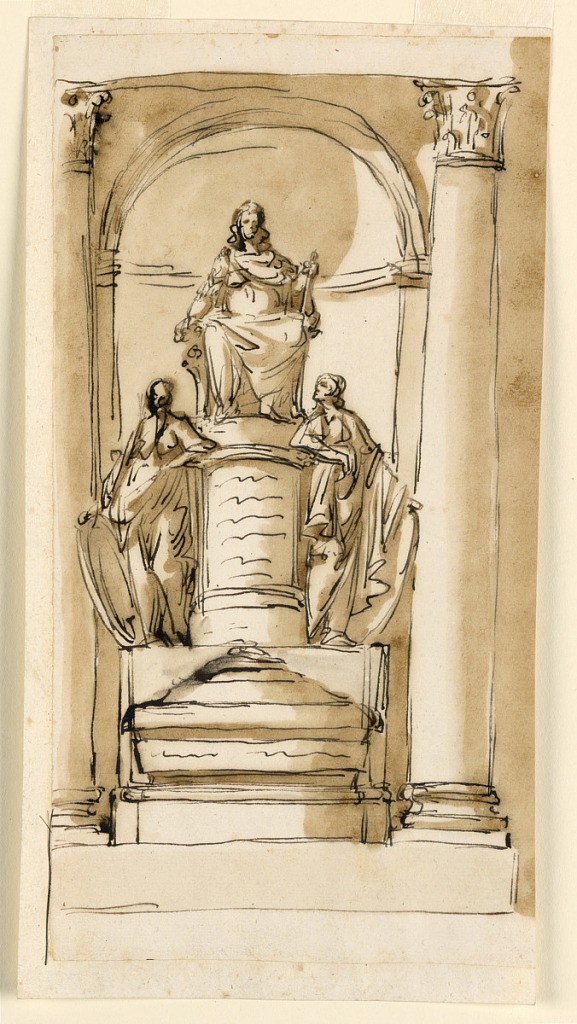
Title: Design for a Stuart Monument
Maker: Giuseppe Barberi, Italian, 1746–1809
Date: ca. 1795
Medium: Pen and brown ink, brush and brown wash on lined off-white laid paper
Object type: Drawing
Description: The architectural setting is similar to 1938-88-1296. The sarcophagus stands below in front of a pedestal upon which stand two women, supporting shields with their outside hands, leaning with their inside arms upon another pedestal, whose front panel is intended for the inscription. Above it sits upon a seat with lion chimearae as legs the ruler, having the mace in his left hand.